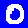
Digit: 0